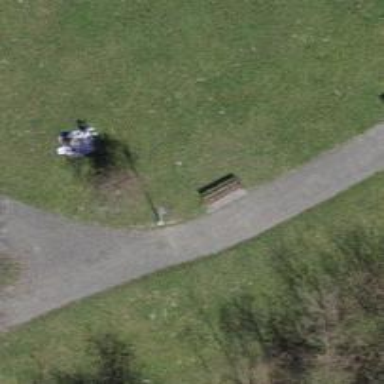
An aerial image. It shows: Red bench.